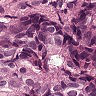
Metastatic tissue present: yes